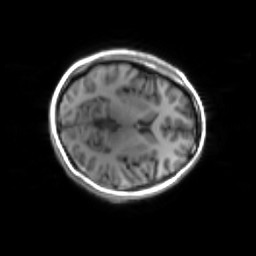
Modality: inplaneT1
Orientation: axial
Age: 22
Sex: female
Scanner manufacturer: siemens
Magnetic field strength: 3 T
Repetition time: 1.2 s
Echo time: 0.00251 s